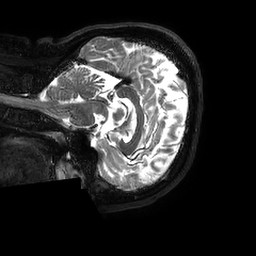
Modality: T2w
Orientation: sagittal
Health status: ill
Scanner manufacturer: philips
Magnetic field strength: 3 T
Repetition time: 2.5 s
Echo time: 0.331 s